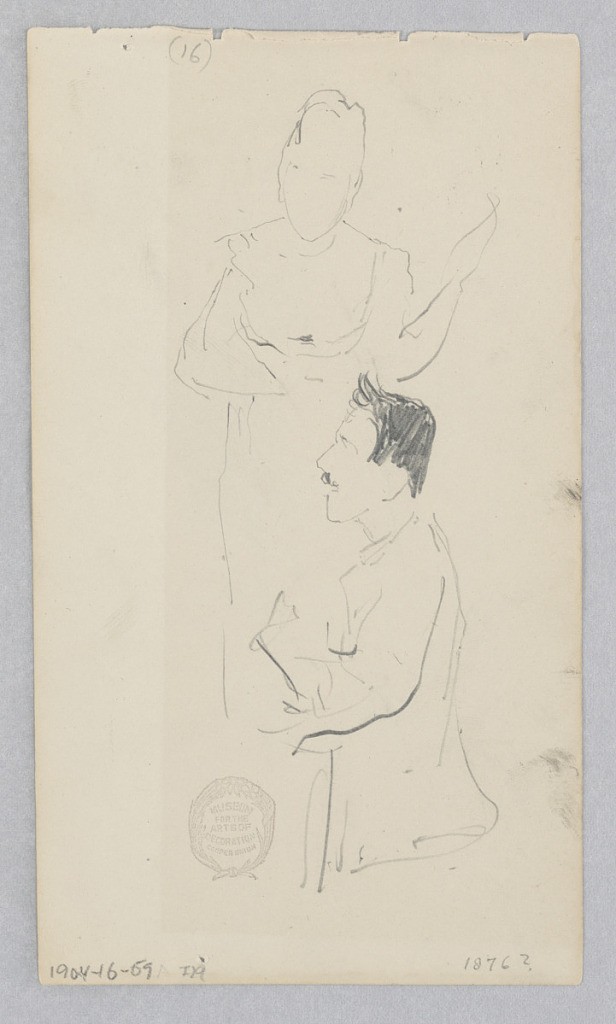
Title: Figures
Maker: Robert Frederick Blum, American, 1857–1903
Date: n.d.
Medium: Graphite on wove paper
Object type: Drawing
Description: Three-quarter length sketch of a female figure overlapped by profile of a male figure.